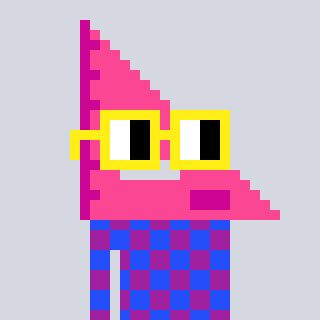
a pixel art character with square yellow glasses, a squadron ruler-shaped head and a magenta-colored body on a cool background